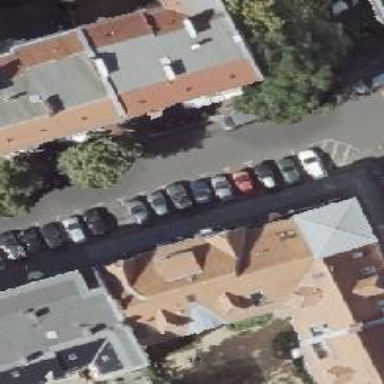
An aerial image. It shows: Parking area with sett surface.